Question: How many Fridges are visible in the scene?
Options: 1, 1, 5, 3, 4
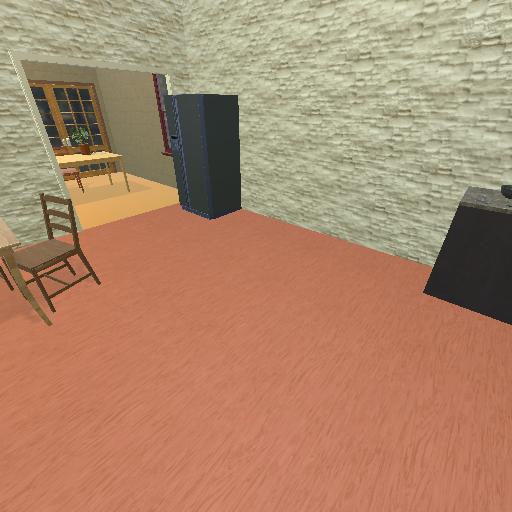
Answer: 1